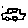
Label: car